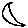
Label: moon